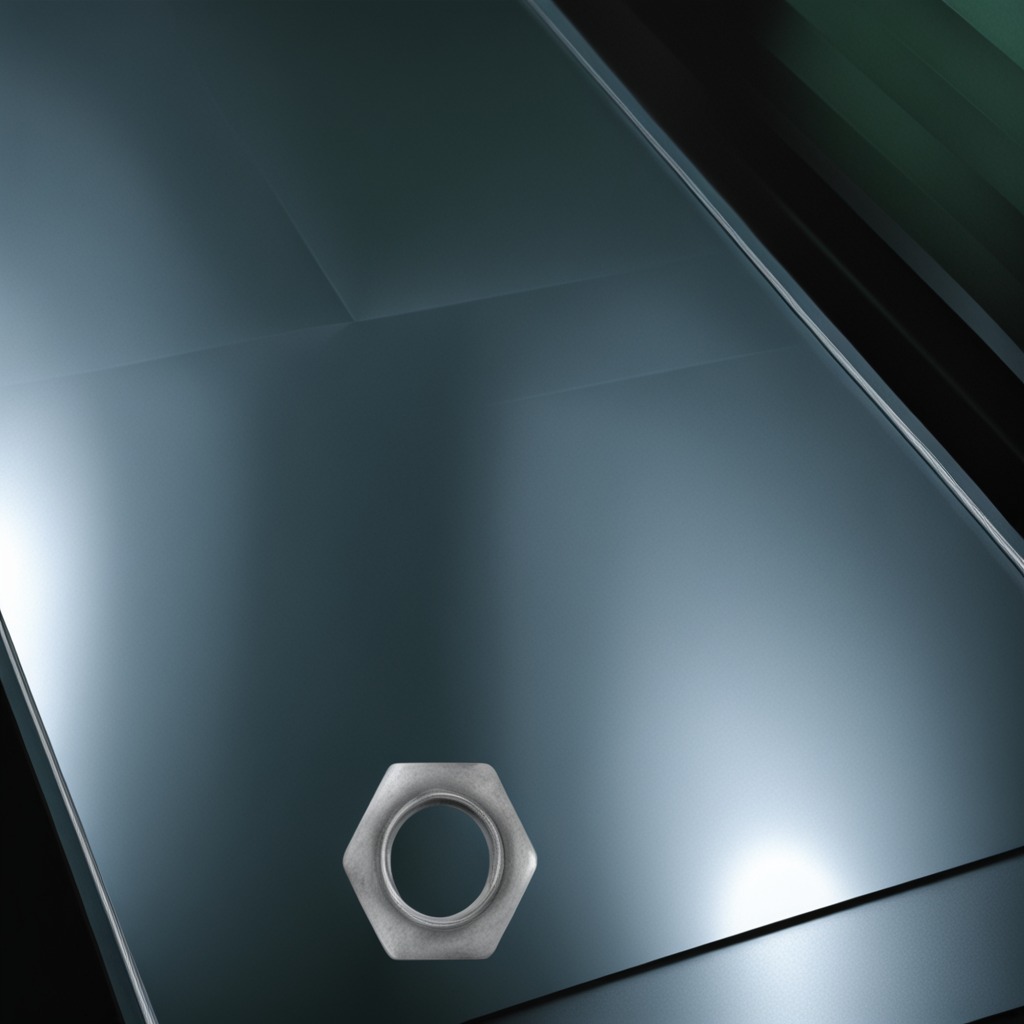
A metal nut is lying on a clean empty table in a railway signal maintenance room lit by harsh overhead fluorescents.